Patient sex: M
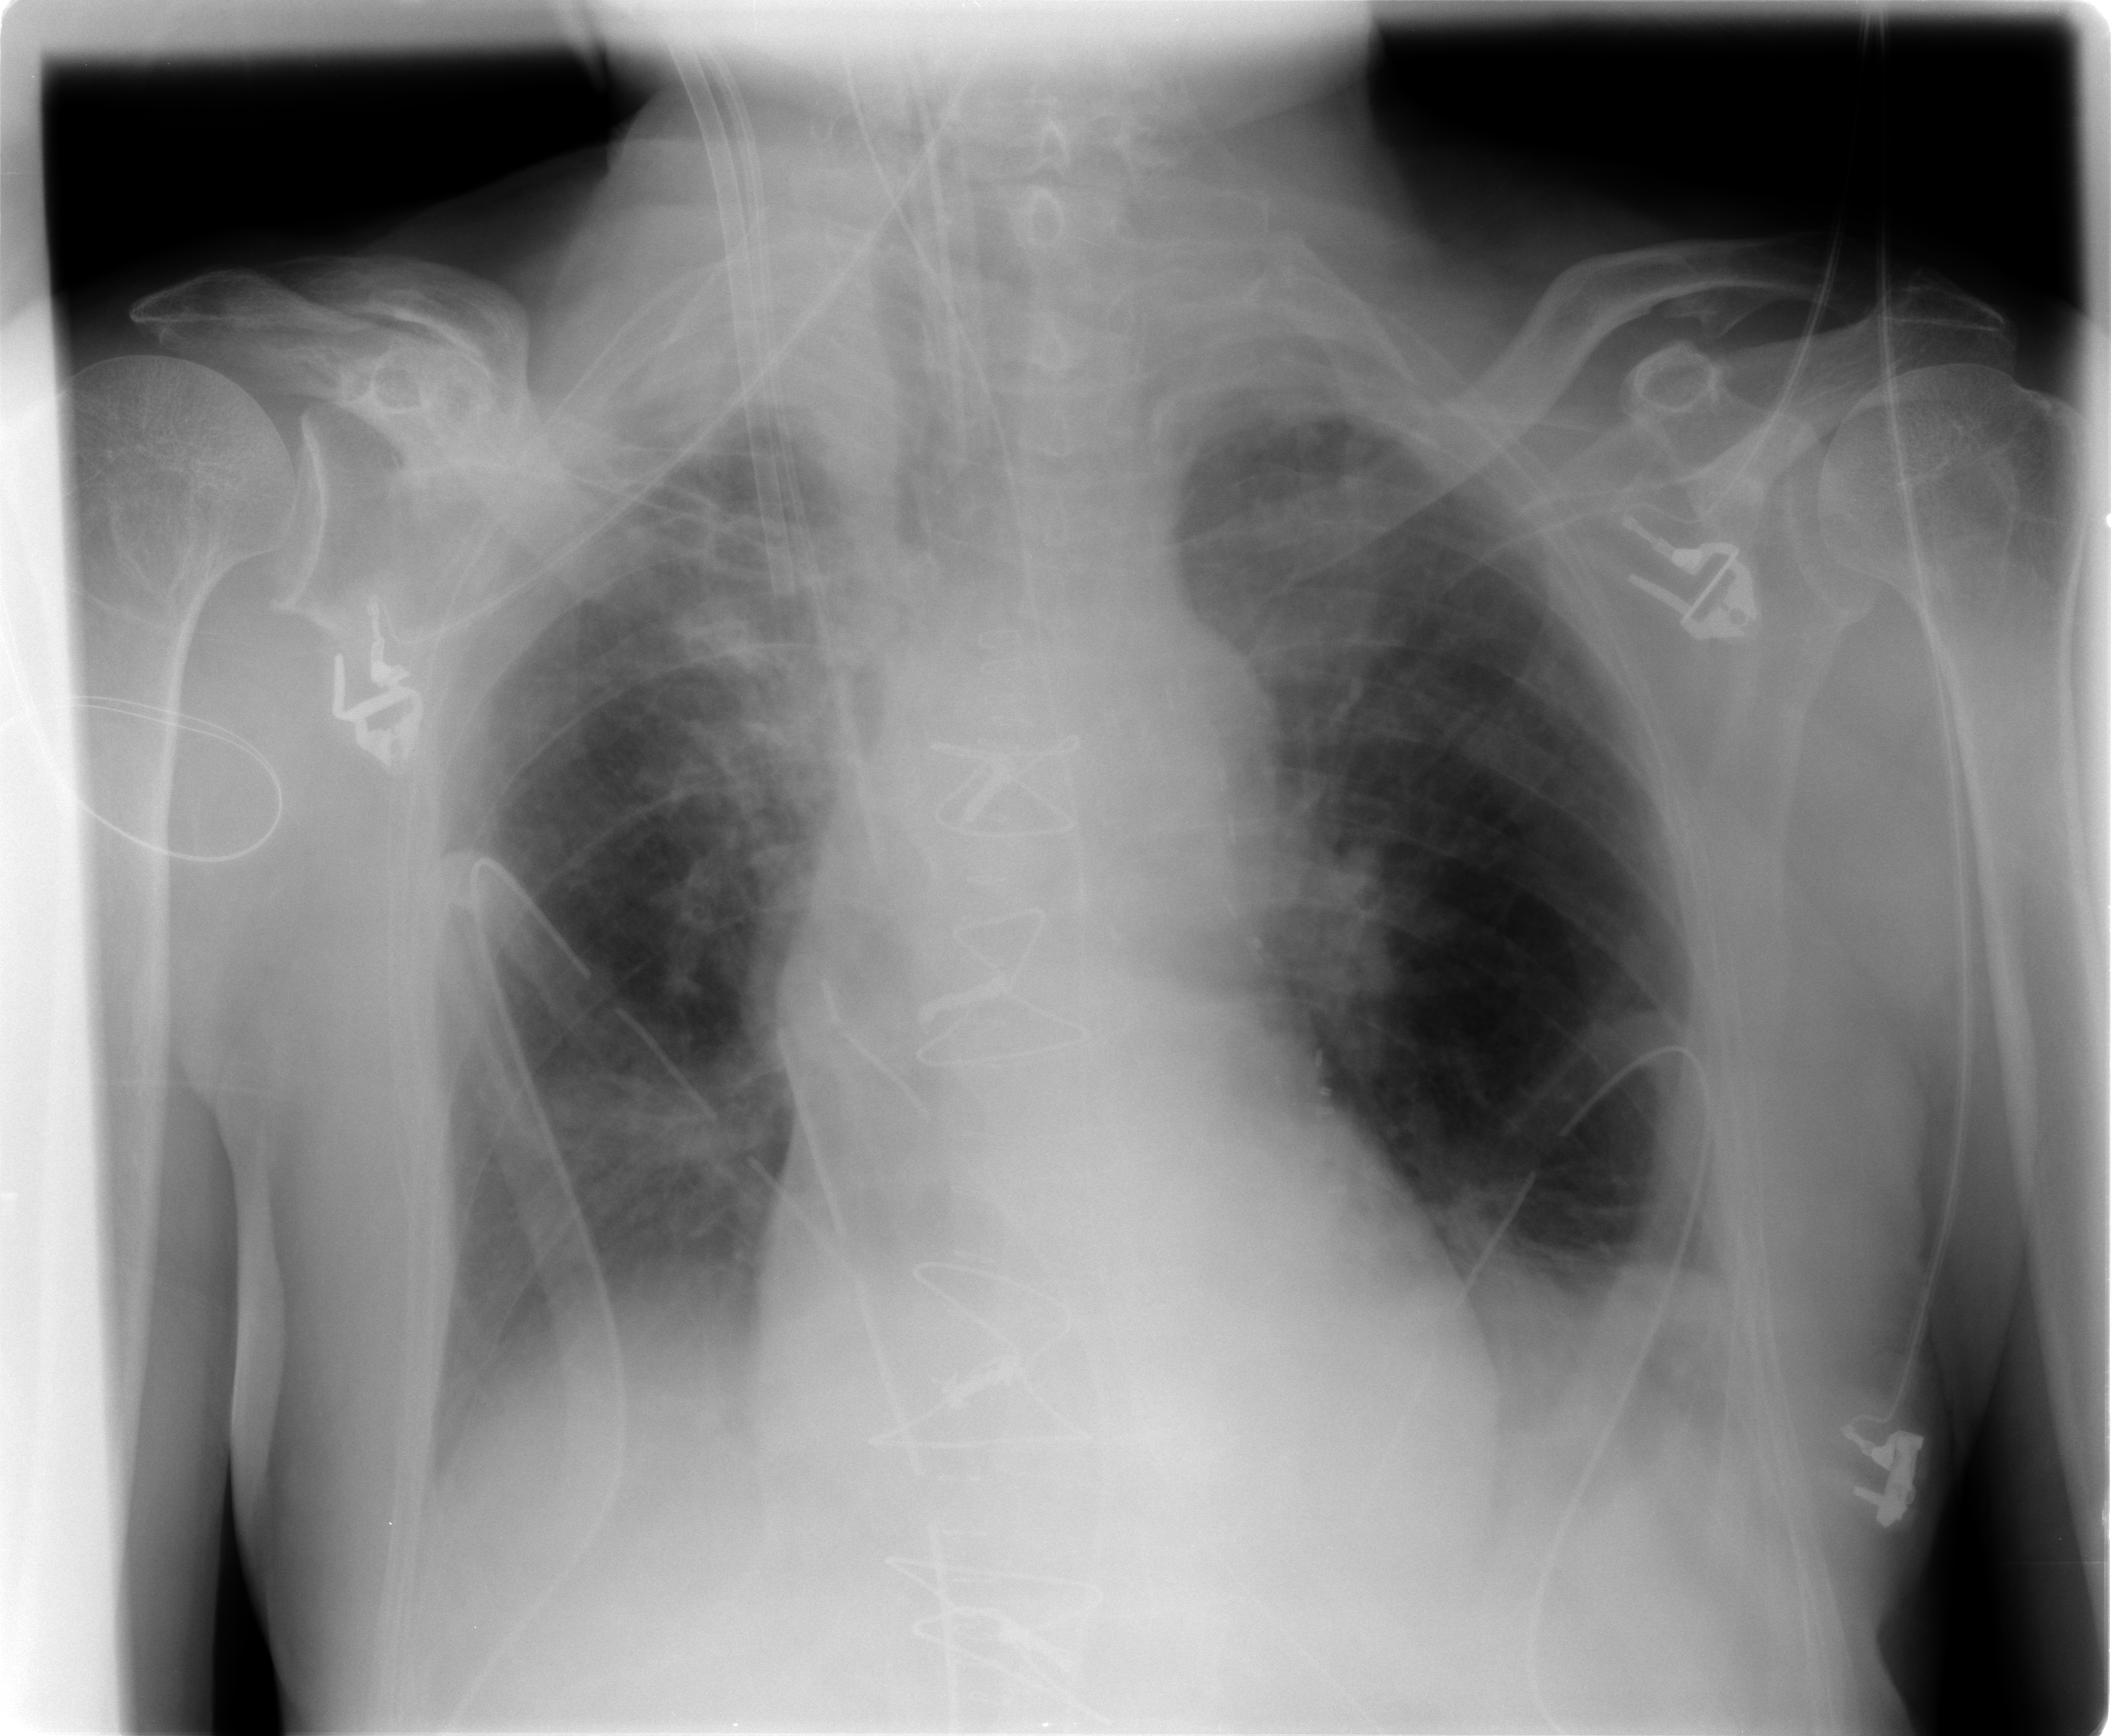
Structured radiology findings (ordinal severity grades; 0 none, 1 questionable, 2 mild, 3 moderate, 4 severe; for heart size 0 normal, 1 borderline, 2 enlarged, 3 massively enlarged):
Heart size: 0
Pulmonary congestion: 0
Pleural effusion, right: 2
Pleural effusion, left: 2
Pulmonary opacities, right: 0
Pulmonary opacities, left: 0
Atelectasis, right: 2
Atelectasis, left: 2